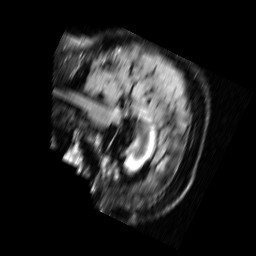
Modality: FLAIR
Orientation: sagittal
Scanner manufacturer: siemens
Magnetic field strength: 1.5 T
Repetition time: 9.11 s
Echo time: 0.111 s